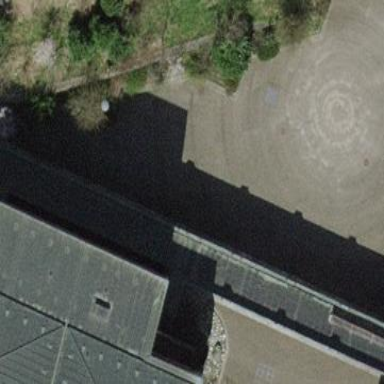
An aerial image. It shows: View of roof of building.